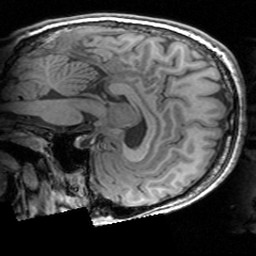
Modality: T1w
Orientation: sagittal
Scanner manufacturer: siemens
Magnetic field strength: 3 T
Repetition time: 1.63 s
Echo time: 0.00311 s